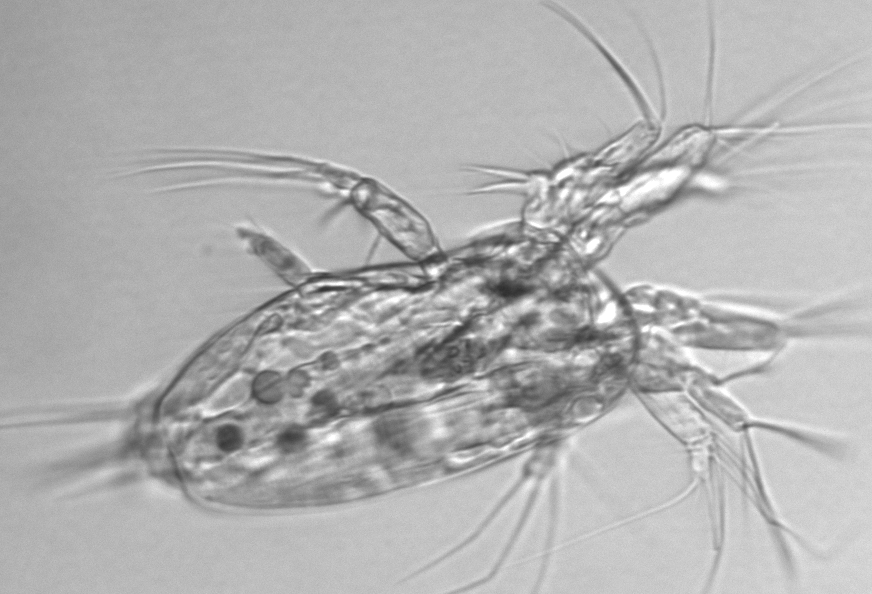
Label: Copepod_nauplii